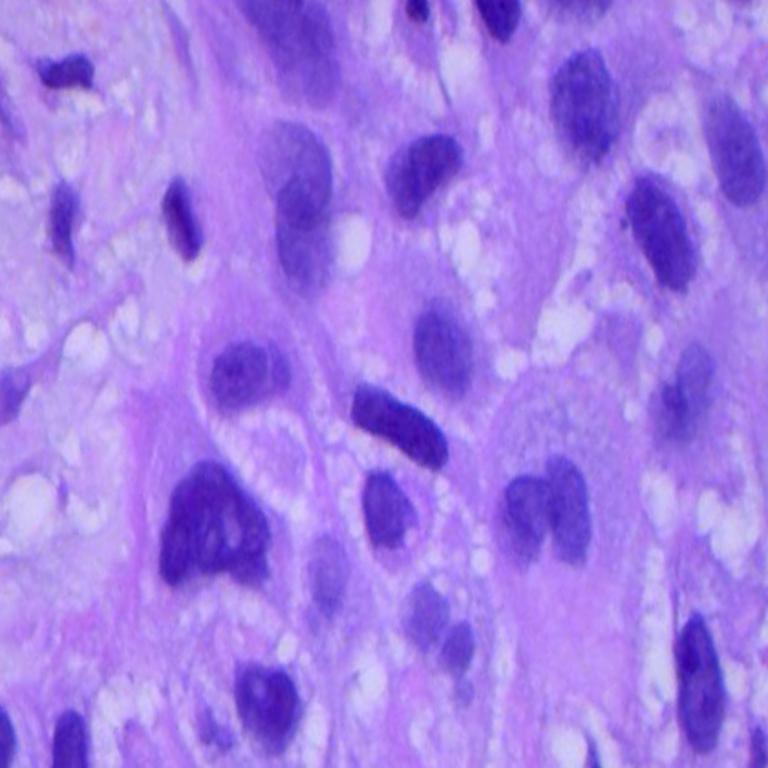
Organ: lung
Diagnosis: squamous carcinomas